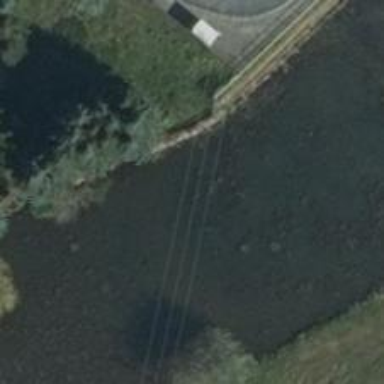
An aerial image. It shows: Peaceful pond surrounded by nature.